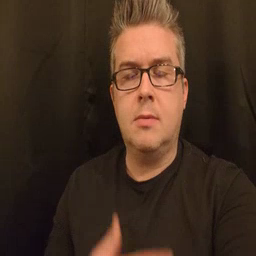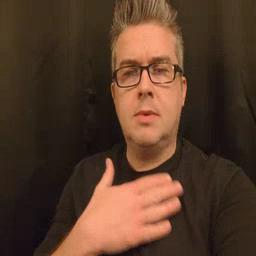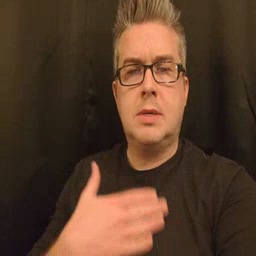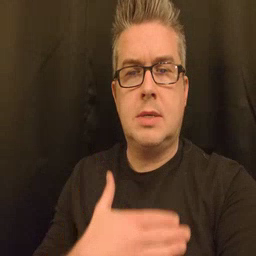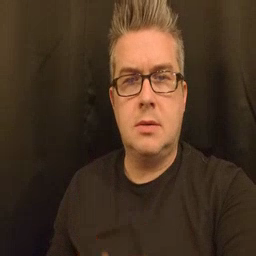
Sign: please